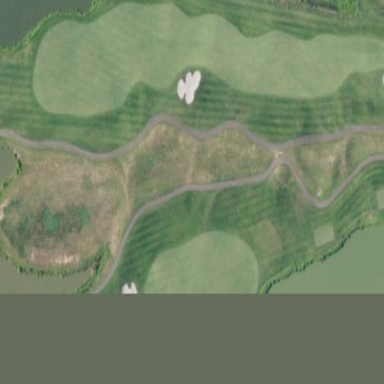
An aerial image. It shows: Rough area in golf course.